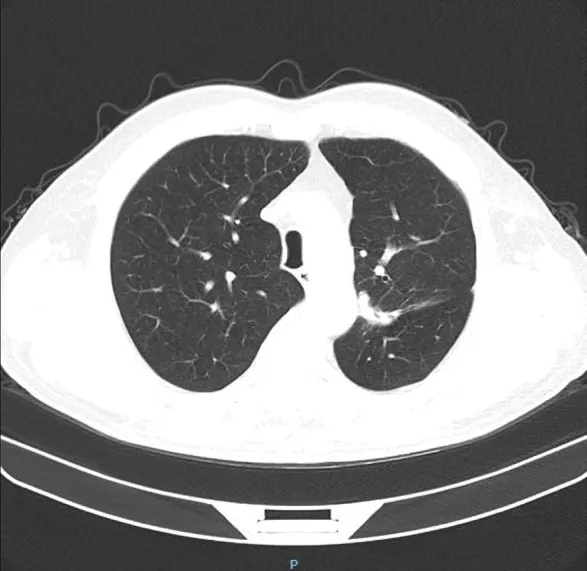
Chest CT before and after video-assisted wedge resection of left upper lung lobe. Fourteen months after resection of lung tumor in the left upper lung lobe.
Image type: radiology (ct)